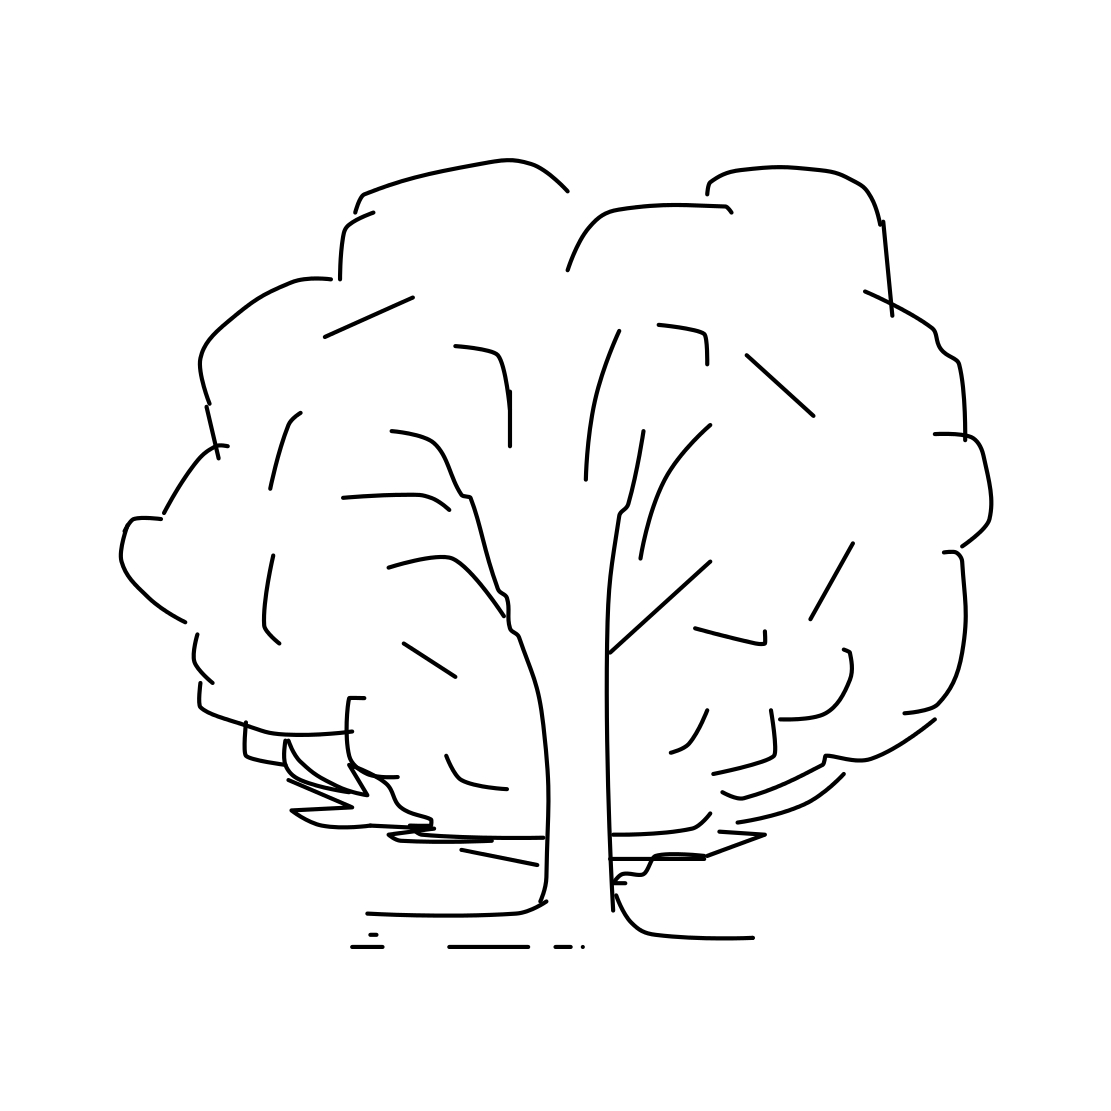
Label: bush